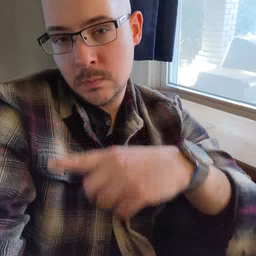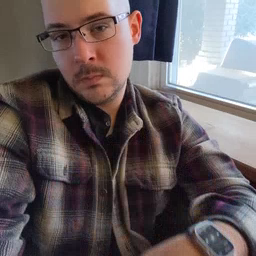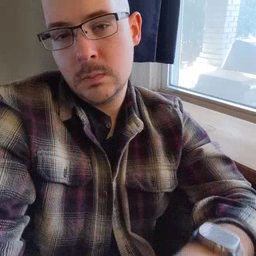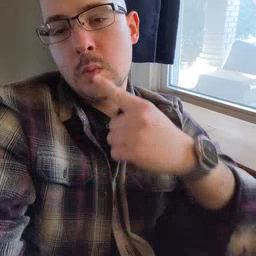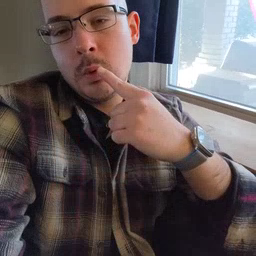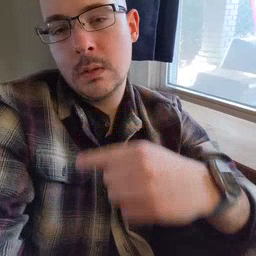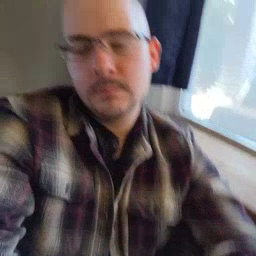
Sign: tooth